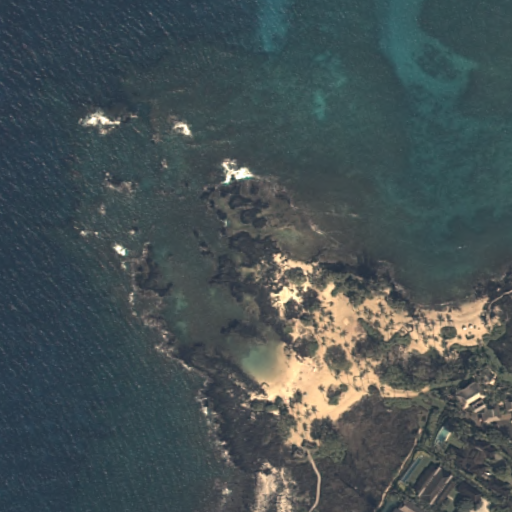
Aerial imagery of cape in Hawaii named Kikaua Point containing only unknown